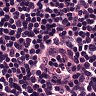
Metastatic tissue present: no